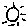
Label: sun